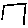
Label: square